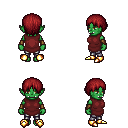
a pixel art fantasy rpg character, female body template, orc, green skin, maroon tunic, metal pants, brunette plain hairstyle, cloth bracers, gold boots, four views (front, back, left, right), 2x2 character sprite sheet, small pixel art, hard edges, no anti-aliasing